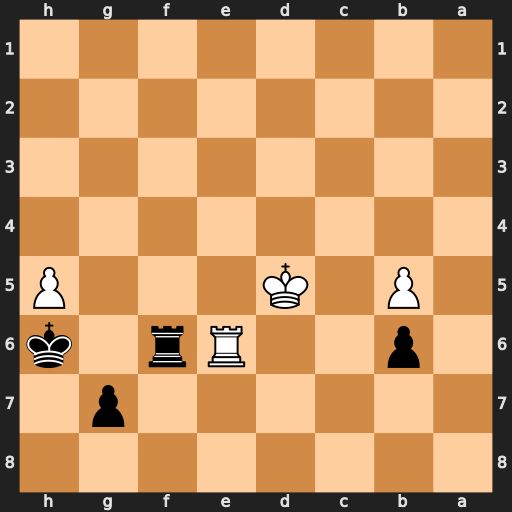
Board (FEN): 8/6p1/1p2Rr1k/1P1K3P/8/8/8/8
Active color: b
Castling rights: -
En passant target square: -
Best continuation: Rxe6 Kxe6 Kxh5 Kd6 g5 Kc6 g4 Kxb6 g3 Kc7 g2 b6 g1=Q